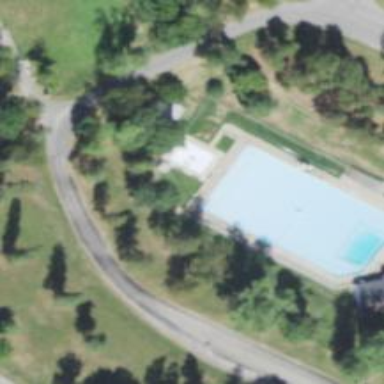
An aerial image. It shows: Sports centre focused on swimming activities.